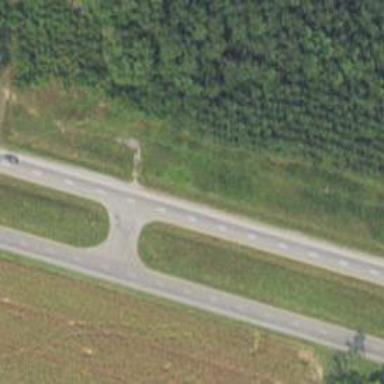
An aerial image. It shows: Trunk link highway.